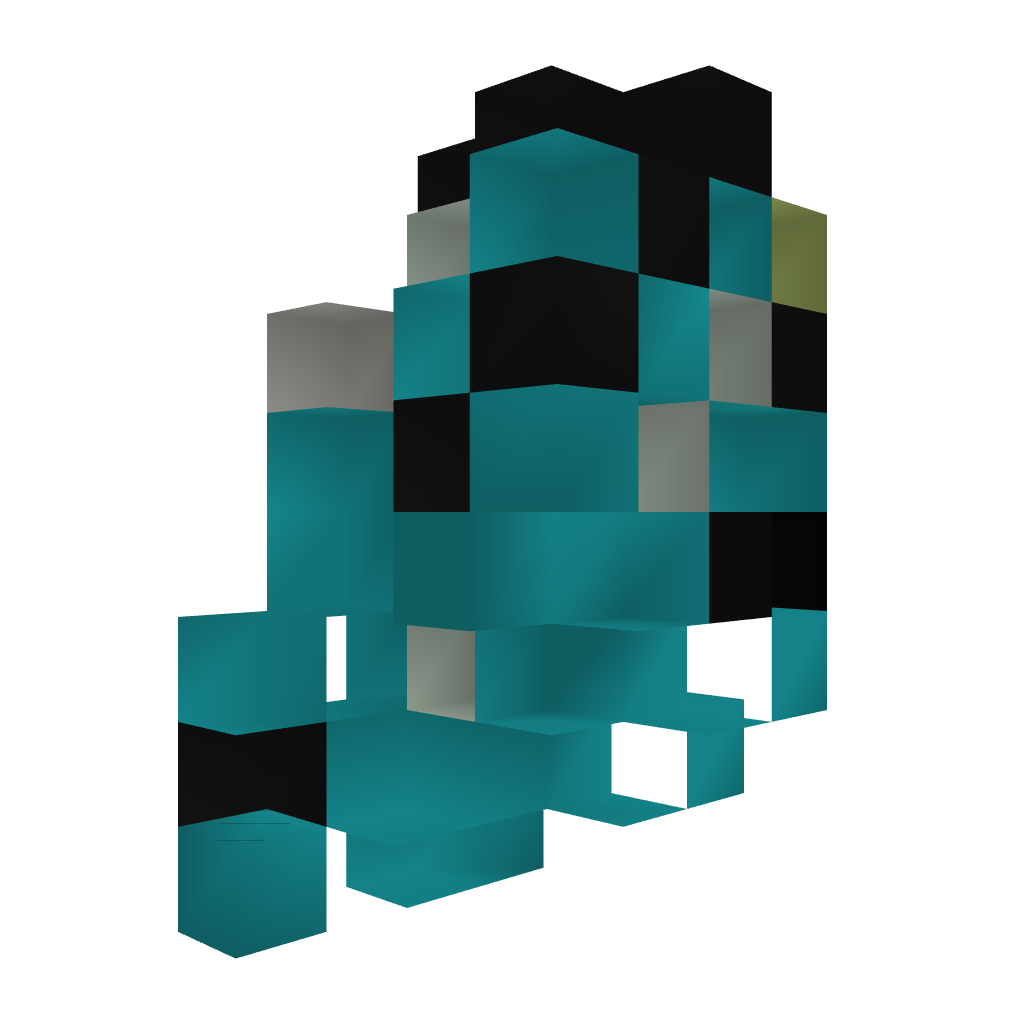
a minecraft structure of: Buttonless Blaze Grinder v2_0